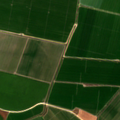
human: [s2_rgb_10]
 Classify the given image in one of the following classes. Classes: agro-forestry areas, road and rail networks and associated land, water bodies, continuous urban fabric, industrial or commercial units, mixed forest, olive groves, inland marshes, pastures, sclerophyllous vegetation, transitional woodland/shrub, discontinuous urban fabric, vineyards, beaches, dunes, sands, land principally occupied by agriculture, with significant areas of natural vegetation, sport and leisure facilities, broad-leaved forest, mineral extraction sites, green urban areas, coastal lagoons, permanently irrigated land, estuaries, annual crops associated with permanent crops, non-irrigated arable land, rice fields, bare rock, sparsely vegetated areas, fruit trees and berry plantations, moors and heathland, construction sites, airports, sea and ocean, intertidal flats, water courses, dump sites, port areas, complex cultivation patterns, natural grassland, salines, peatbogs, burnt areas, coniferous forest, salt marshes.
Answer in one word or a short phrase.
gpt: permanently irrigated land